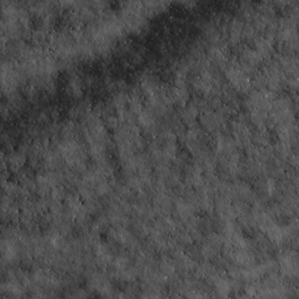
Label: non_frost